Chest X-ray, PA view. Patient: 35 years old, sex F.
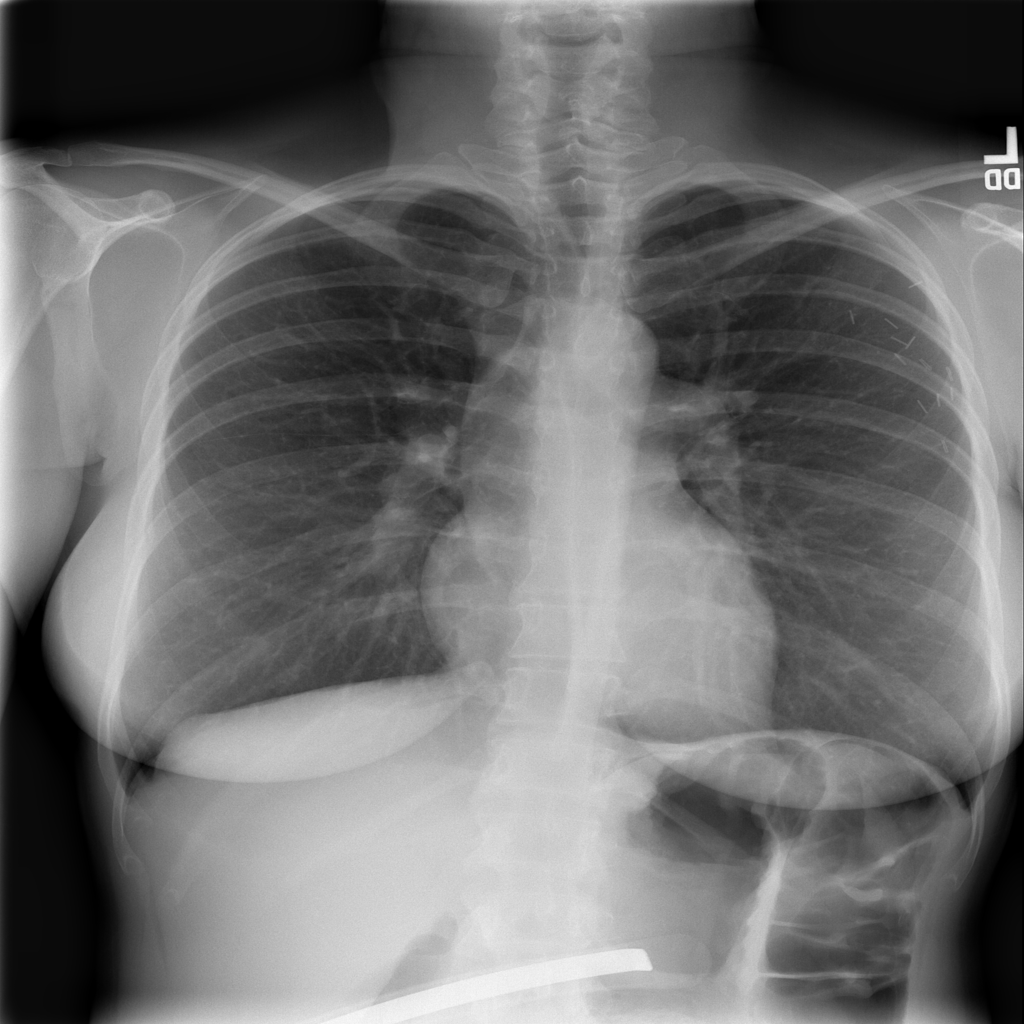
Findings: No Finding